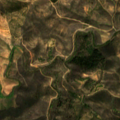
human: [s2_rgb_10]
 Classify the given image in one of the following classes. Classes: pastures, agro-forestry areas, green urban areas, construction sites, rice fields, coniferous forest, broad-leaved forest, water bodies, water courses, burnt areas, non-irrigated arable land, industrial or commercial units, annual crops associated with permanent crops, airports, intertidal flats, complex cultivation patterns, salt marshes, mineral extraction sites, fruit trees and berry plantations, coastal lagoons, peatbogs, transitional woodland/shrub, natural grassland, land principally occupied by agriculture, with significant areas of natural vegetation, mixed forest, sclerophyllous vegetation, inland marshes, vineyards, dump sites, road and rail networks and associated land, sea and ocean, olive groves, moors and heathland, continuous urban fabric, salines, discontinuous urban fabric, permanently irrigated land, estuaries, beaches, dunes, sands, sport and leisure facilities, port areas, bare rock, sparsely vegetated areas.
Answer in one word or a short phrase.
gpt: sclerophyllous vegetation, transitional woodland/shrub